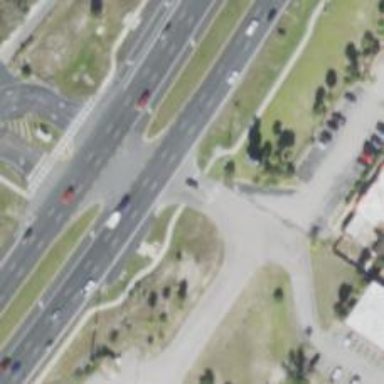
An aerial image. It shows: Crossing road.